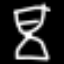
Label: hourglass